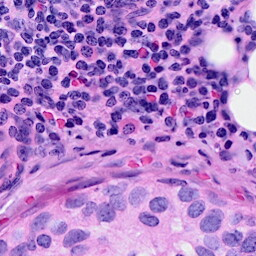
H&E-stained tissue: Breast